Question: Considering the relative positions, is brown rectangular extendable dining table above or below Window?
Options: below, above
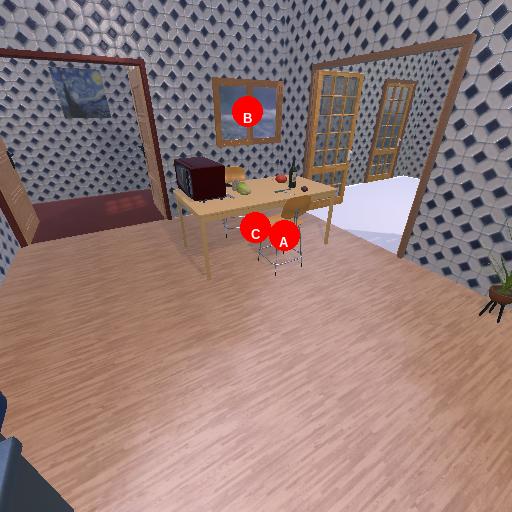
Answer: below